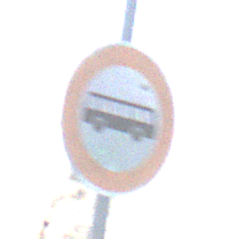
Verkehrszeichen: VerbotKraftomnibusse
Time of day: SunriseSunset
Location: Outdoor (Suburban)
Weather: PartlyCloudy
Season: Winter
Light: Natural